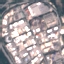
Label: Industrial